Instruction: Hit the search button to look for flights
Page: home
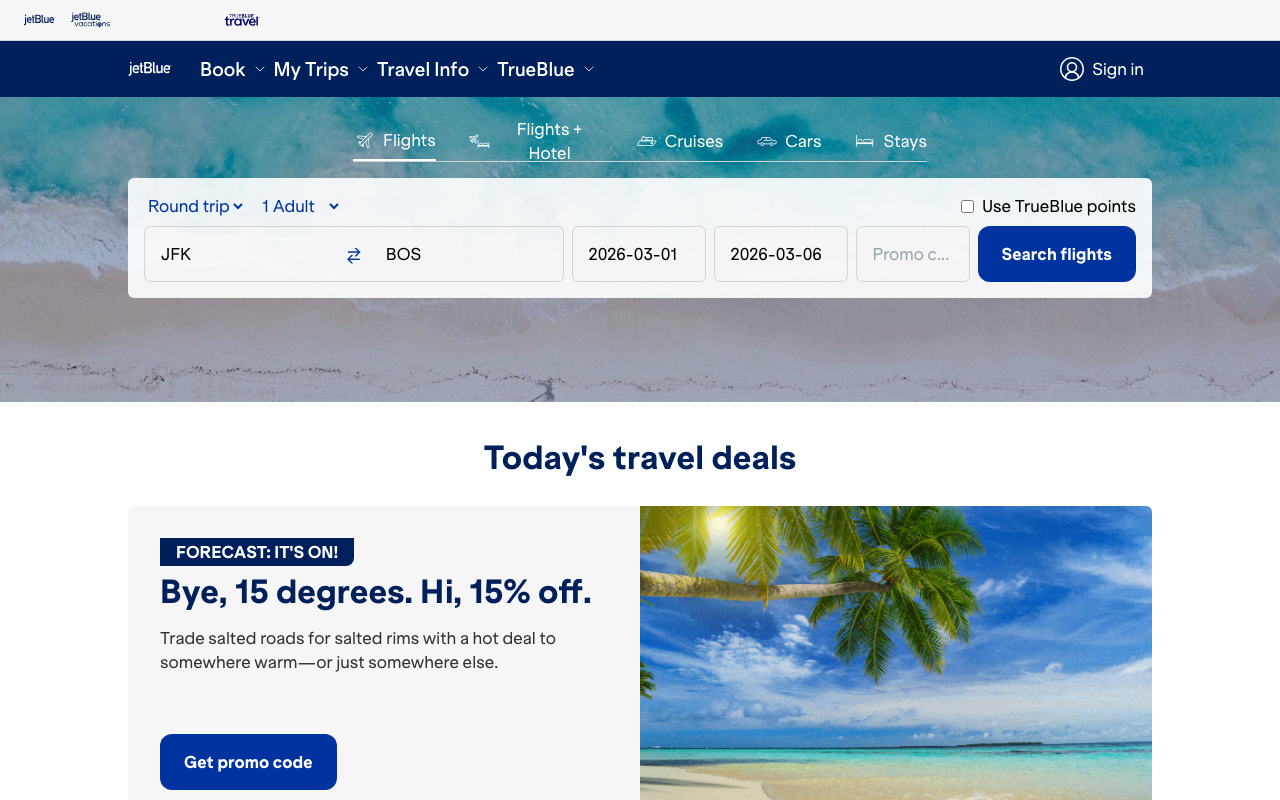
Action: click